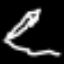
Label: pencil